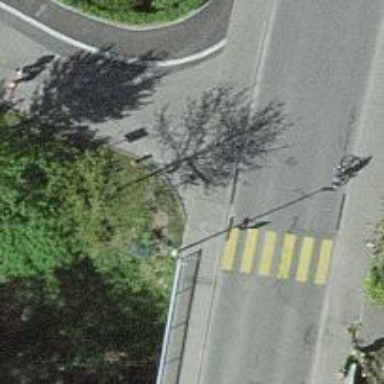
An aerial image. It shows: Sidewalk along the footway.